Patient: sex F, age 26
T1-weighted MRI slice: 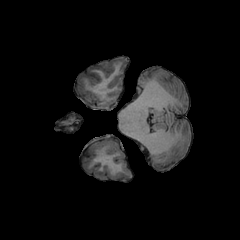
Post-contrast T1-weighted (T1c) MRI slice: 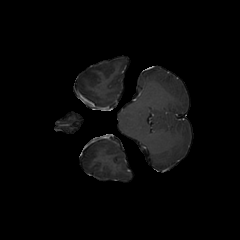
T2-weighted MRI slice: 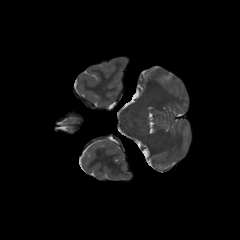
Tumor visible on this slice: no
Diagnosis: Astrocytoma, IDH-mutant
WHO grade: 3